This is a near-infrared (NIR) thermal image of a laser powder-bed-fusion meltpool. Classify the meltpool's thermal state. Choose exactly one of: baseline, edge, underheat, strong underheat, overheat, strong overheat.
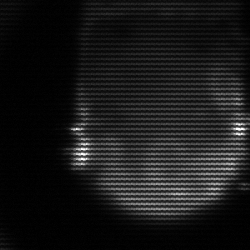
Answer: edge